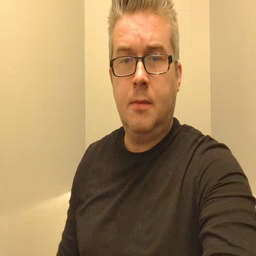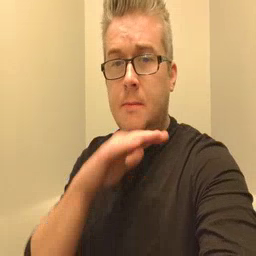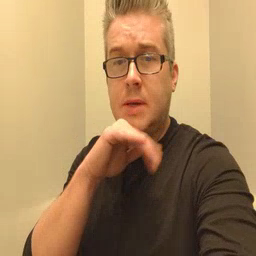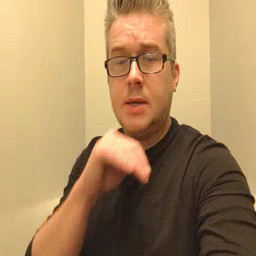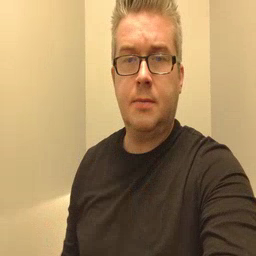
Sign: pig